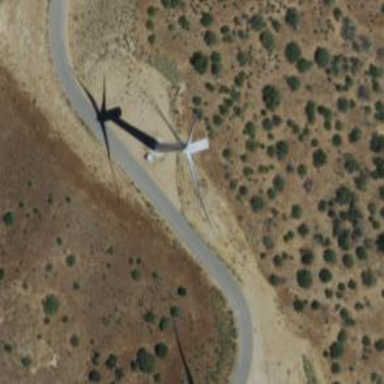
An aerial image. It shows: Wind generator powered by horizontal axis wind turbine.